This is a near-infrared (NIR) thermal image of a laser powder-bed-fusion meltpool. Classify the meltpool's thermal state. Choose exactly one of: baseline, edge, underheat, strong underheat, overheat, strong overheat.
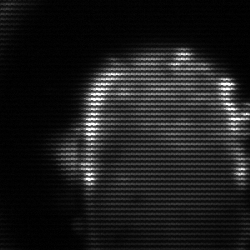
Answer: baseline